Question: I'm trying to load a "" file from local to MFC application using or at-least I need to able to type the text in the "File name:" section and then able to click Open button (as shown in the below screenshot).

Following is the code which i'm using:
'''
from pywinauto.application import Application
import time
app = Application().Start(cmd_line=u'"path of the application (.exe)" ')
window = app.Dialog
window.Wait('ready')
button = window.Button
button.Click()
app.Open.edit.SetText("Test_File%r.txt" % b)
app.Open.Open.Click()
'''
I searched many blogs for this and couldn't find the solution. Any help is appreciated!!!
Thanks.
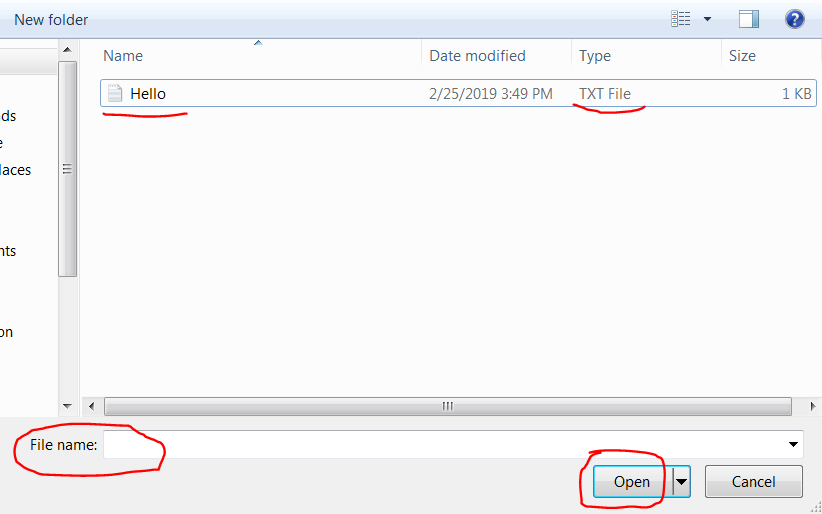
Answer: I made progress on this and it worked for me.
Below is the code which i'm using now:
'''
from pywinauto.application import Application
import time
import ctypes
app = Application().Start(cmd_line=u'"path of the application (.exe)" ')
window = app.Dialog
window.Wait('ready')
button = window.Button
button.Click()
button2 = window.Button10
button2.Click()
app.Open.edit.SetText("Hello.txt")
time.sleep(2)
app.Open.Open.click_input()
'''